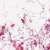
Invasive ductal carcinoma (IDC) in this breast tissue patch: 0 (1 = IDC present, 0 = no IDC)